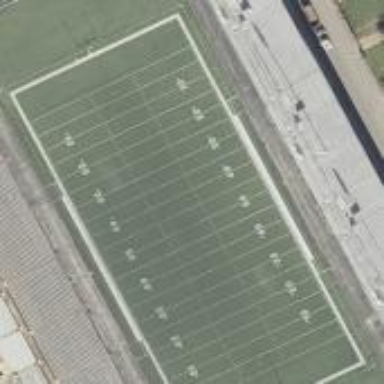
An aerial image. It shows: Artificial turf pitch used for American football.